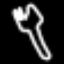
Label: fork